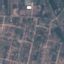
Land use / land cover: Residential